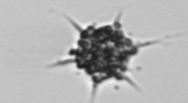
Label: Dictyocha